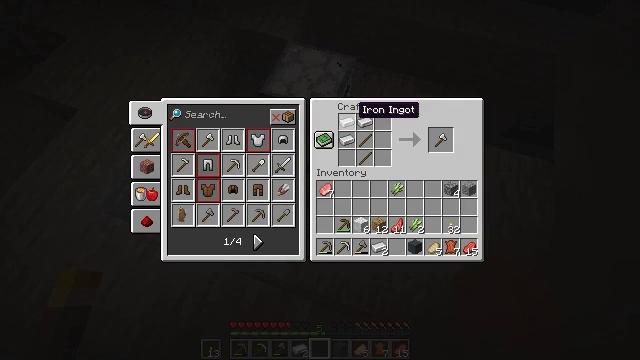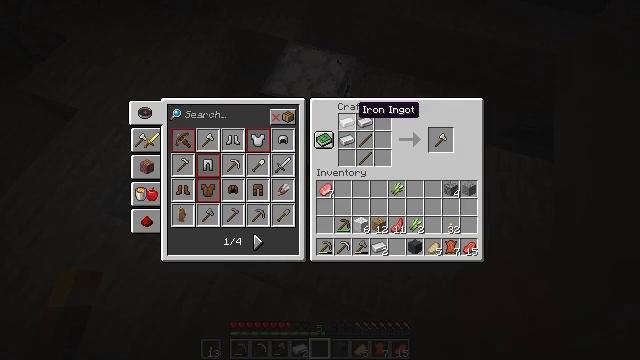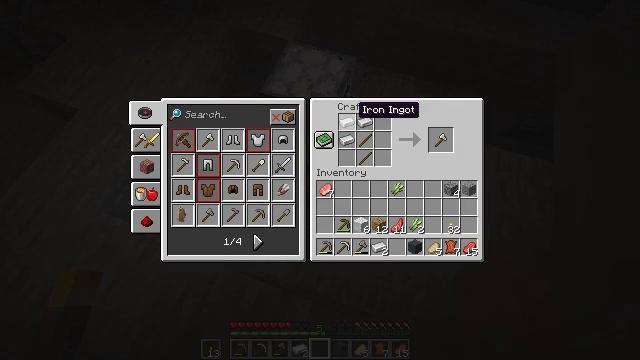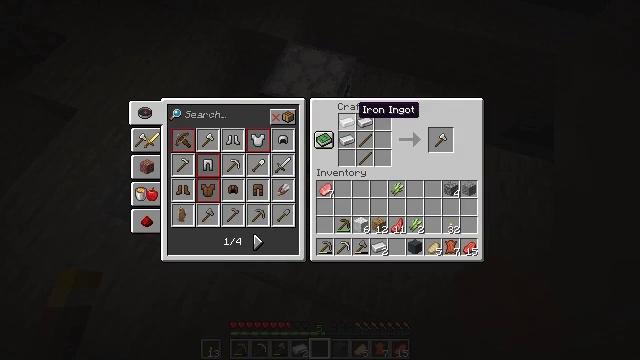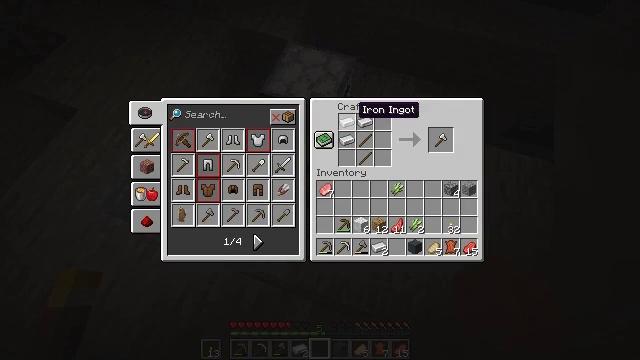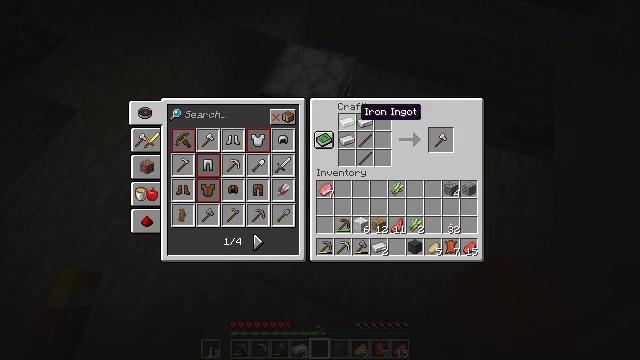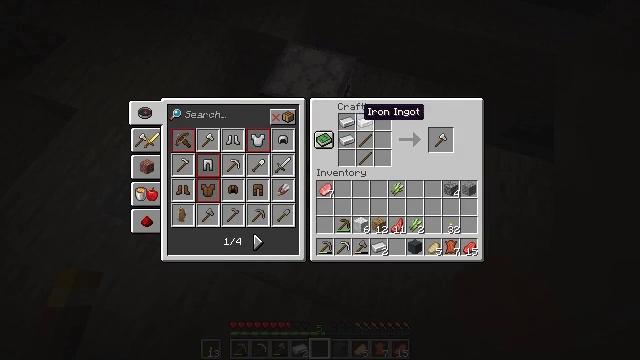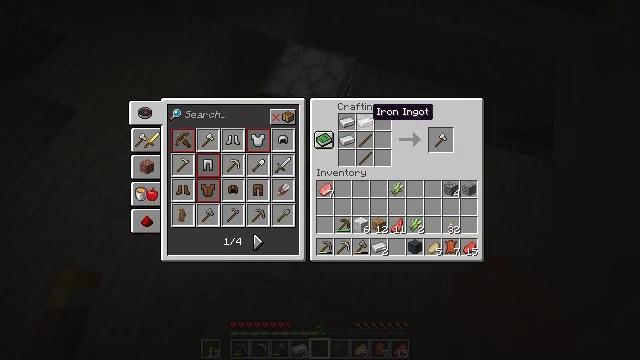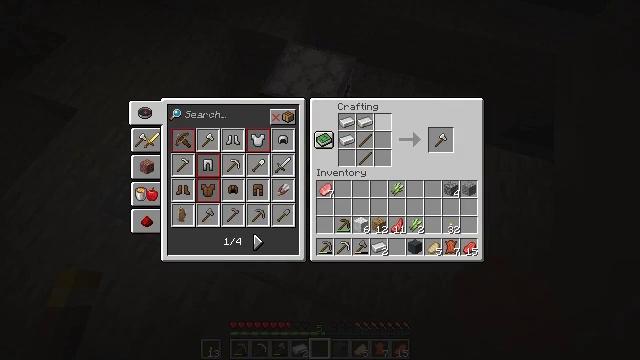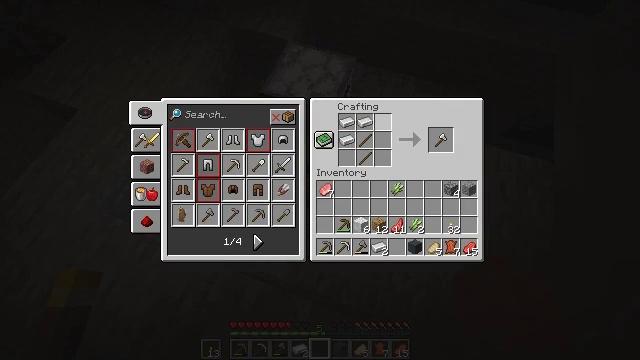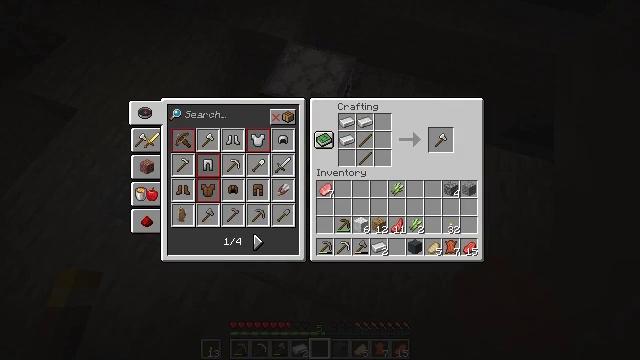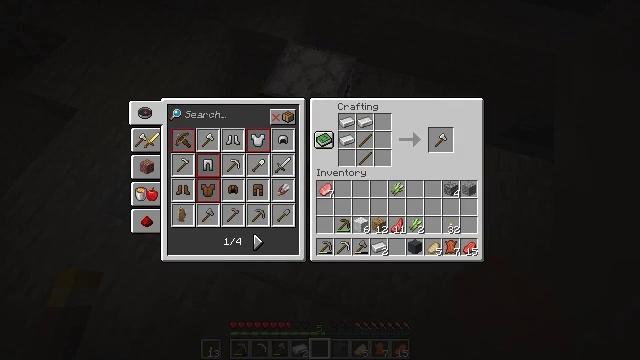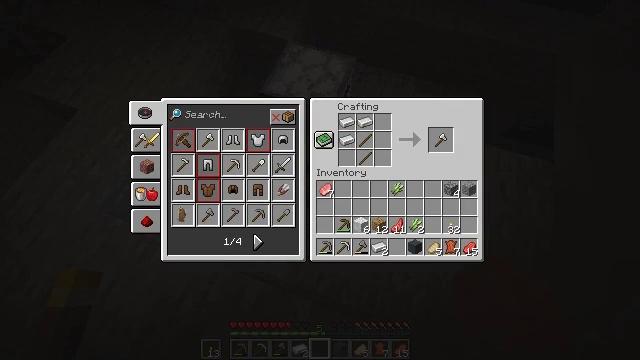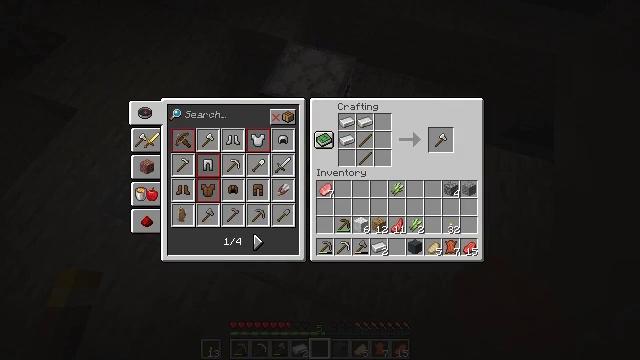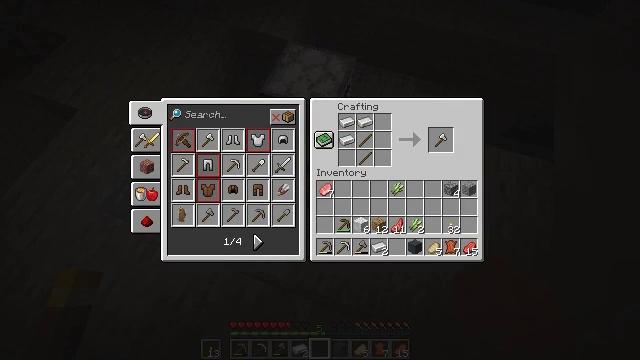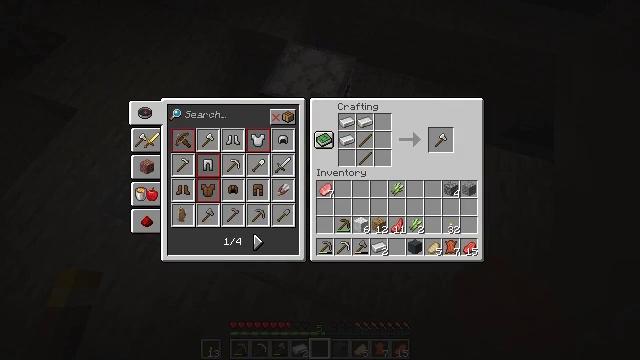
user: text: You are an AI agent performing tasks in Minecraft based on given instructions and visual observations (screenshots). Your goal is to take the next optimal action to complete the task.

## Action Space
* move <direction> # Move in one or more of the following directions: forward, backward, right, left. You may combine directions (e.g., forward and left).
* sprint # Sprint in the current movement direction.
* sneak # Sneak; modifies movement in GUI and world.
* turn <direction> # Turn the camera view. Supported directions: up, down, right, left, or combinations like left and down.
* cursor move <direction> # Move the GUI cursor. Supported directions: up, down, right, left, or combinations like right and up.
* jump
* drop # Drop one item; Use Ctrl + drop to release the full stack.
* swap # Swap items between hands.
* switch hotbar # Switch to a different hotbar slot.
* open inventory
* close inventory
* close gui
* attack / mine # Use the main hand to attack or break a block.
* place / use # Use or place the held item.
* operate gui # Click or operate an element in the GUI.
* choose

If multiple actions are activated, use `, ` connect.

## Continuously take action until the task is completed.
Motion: motion action
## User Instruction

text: Form an iron axe on the crafting table.
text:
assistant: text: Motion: no_op
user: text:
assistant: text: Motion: no_op
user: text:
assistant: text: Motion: no_op
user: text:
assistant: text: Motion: no_op
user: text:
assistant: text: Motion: no_op
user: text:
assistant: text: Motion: no_op
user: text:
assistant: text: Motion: cursor move right
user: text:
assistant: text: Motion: cursor move right
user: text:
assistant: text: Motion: no_op
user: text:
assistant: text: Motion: no_op
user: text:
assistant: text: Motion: no_op
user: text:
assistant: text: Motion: no_op
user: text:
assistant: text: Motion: no_op
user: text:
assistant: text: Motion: cursor move right
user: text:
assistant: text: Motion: cursor move right
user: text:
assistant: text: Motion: cursor move right
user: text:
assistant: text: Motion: cursor move down
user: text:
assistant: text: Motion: cursor move down
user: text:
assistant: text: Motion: no_op
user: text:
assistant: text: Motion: cursor move right
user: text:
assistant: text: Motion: no_op
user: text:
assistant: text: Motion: no_op
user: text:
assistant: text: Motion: no_op
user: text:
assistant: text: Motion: no_op
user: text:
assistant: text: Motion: no_op
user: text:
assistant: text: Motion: no_op
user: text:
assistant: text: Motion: no_op
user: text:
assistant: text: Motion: operate gui
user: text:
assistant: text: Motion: operate gui
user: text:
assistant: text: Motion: operate gui